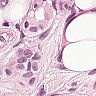
Metastatic tissue present: yes